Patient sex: M
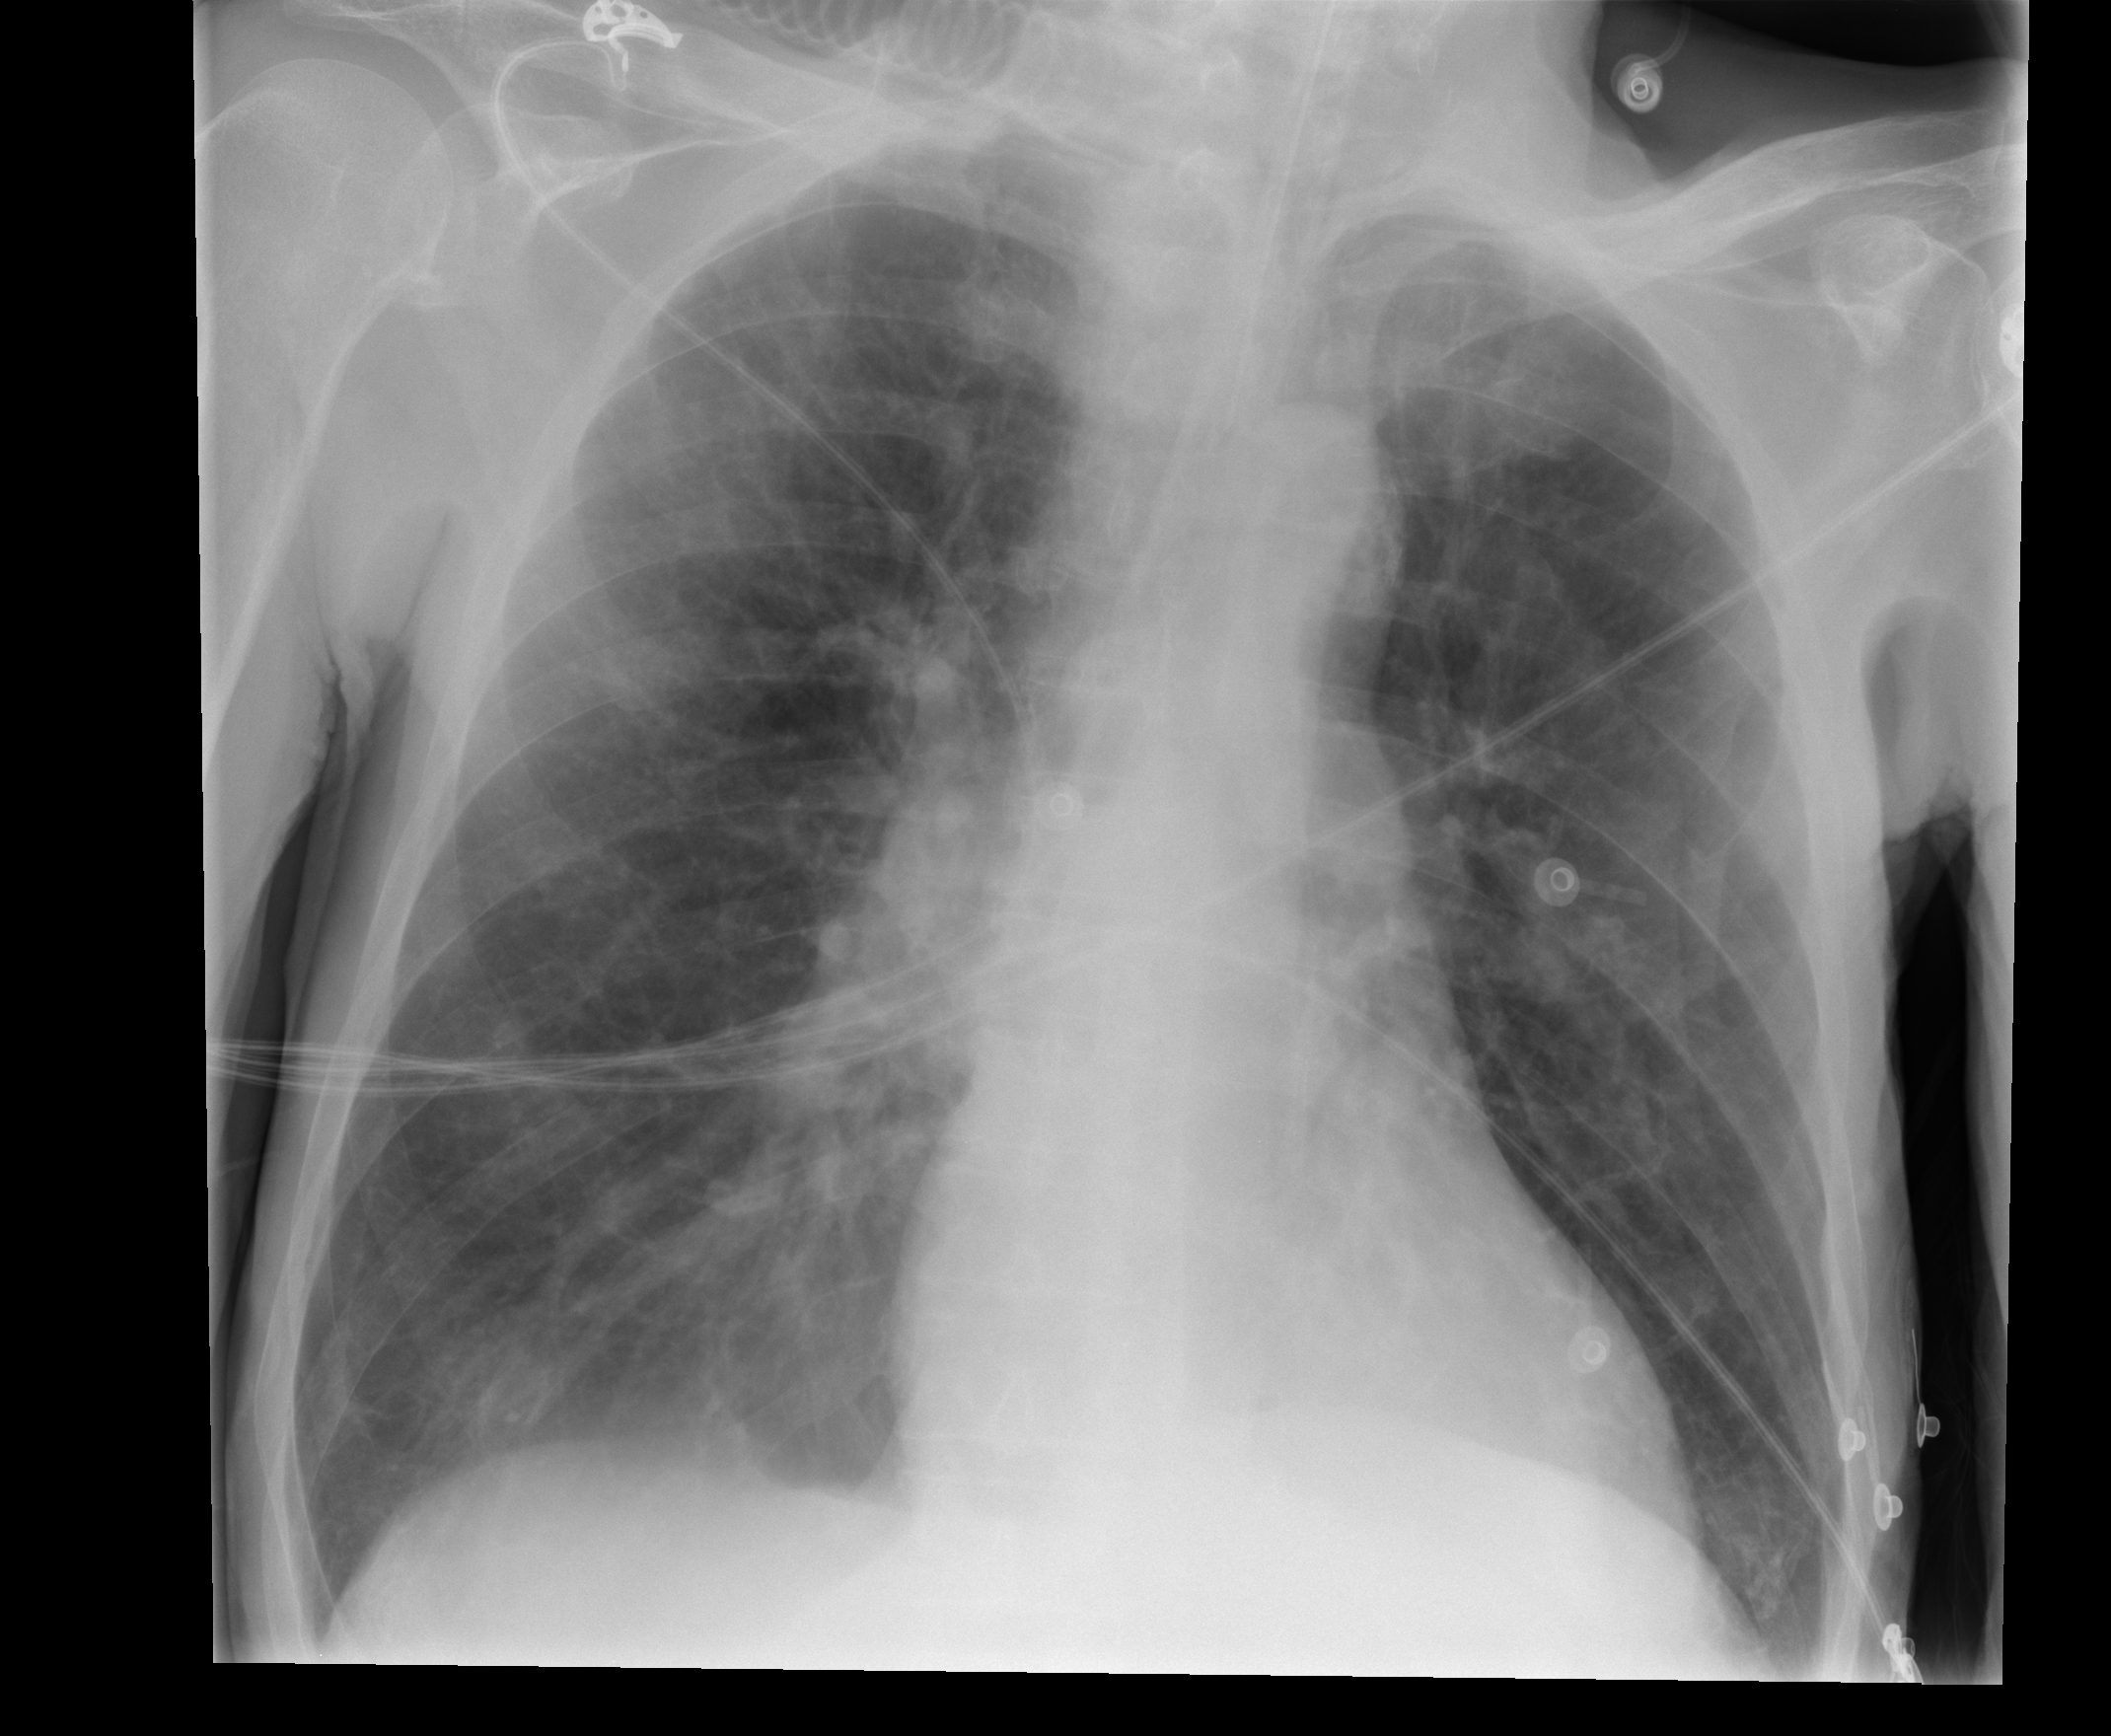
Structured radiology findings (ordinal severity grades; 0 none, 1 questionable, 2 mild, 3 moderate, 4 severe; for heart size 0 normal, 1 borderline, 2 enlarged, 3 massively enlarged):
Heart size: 0
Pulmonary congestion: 2
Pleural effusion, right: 0
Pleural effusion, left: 0
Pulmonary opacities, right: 0
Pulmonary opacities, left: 0
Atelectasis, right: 0
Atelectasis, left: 0